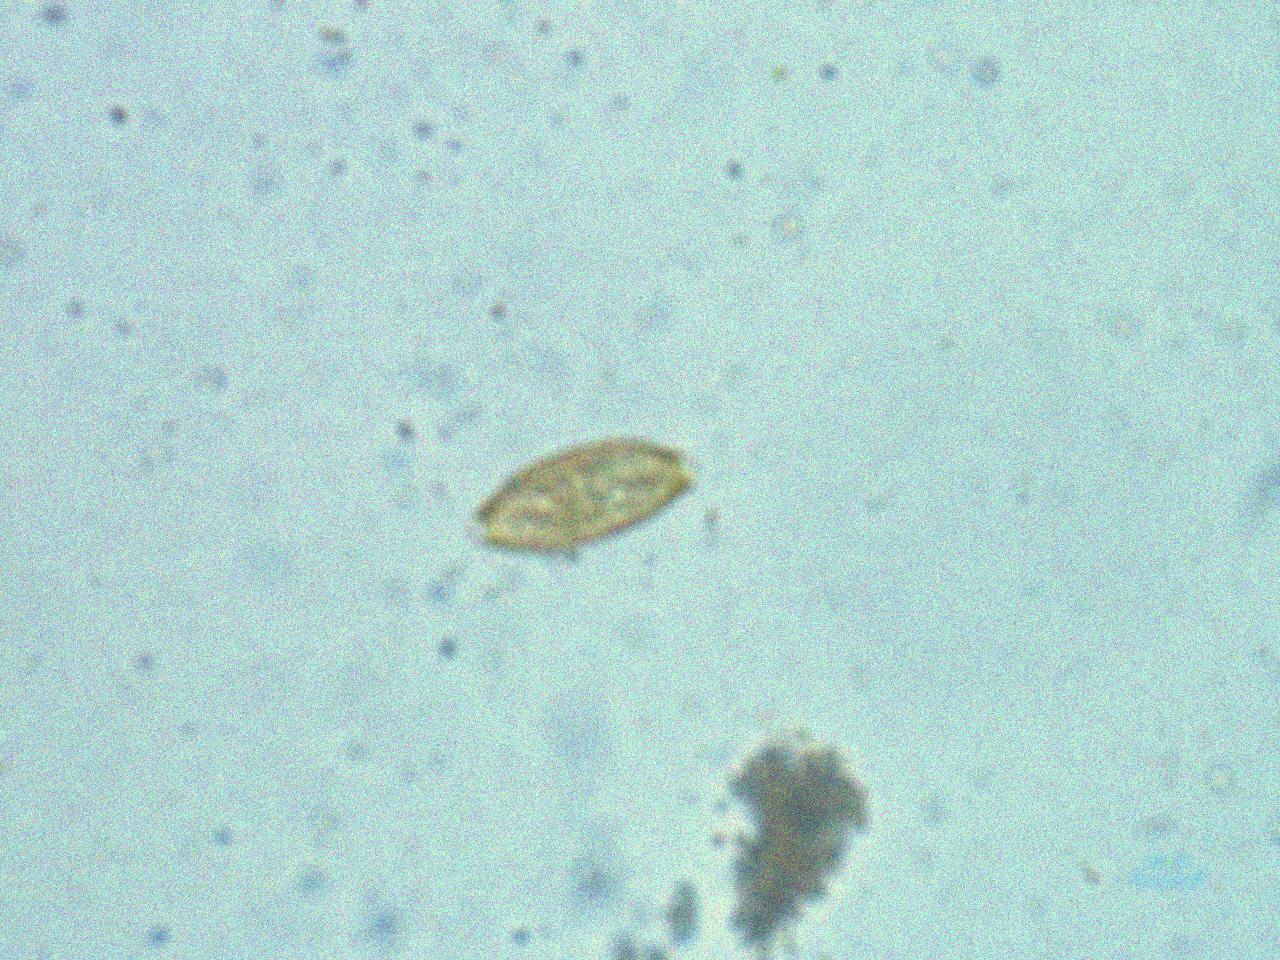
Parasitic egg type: Trichuris trichiura